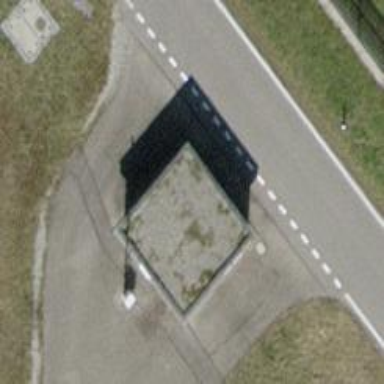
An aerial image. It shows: Transportation building.